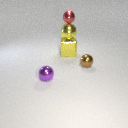
large yellow metal sphere above large yellow metal cube